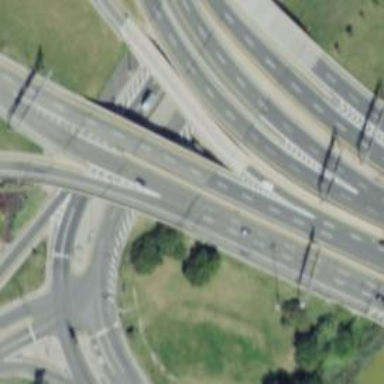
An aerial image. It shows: Tertiary link road with bridge.